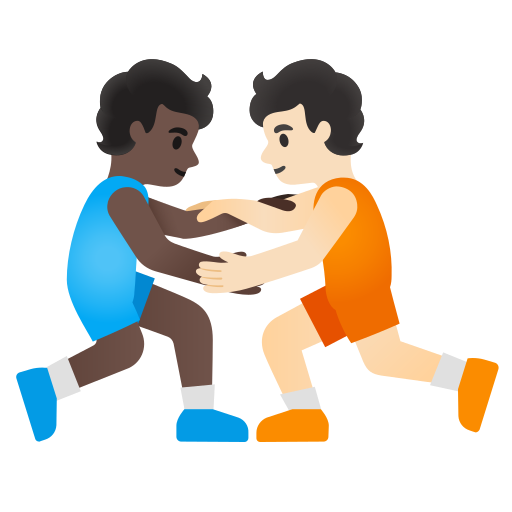
Emoji: 🧑🏿‍🫯‍🧑🏻